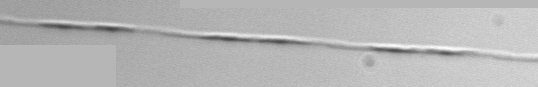
Label: Pseudo-nitzschia